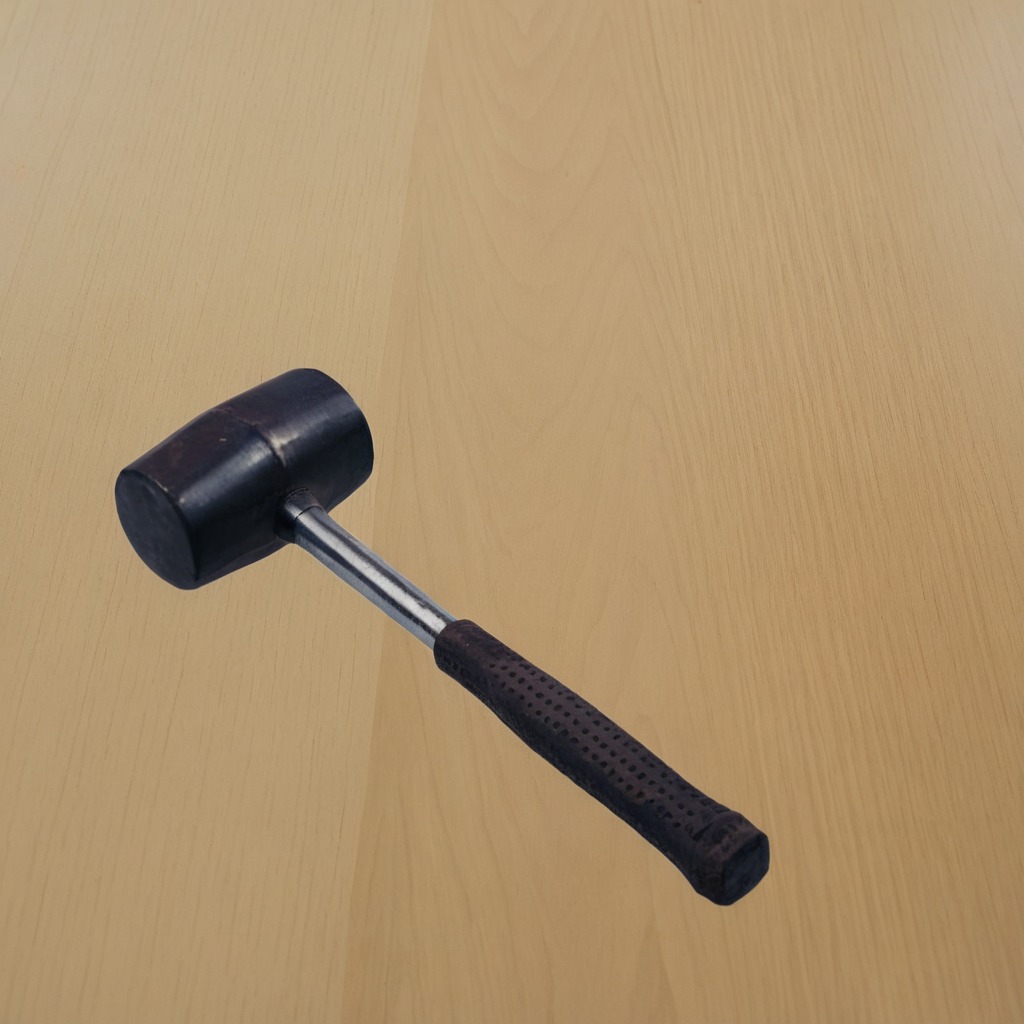
A hammer lies on a plywood surface in a paint workshop lit by afternoon window light.